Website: lowes
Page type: added-to-cart
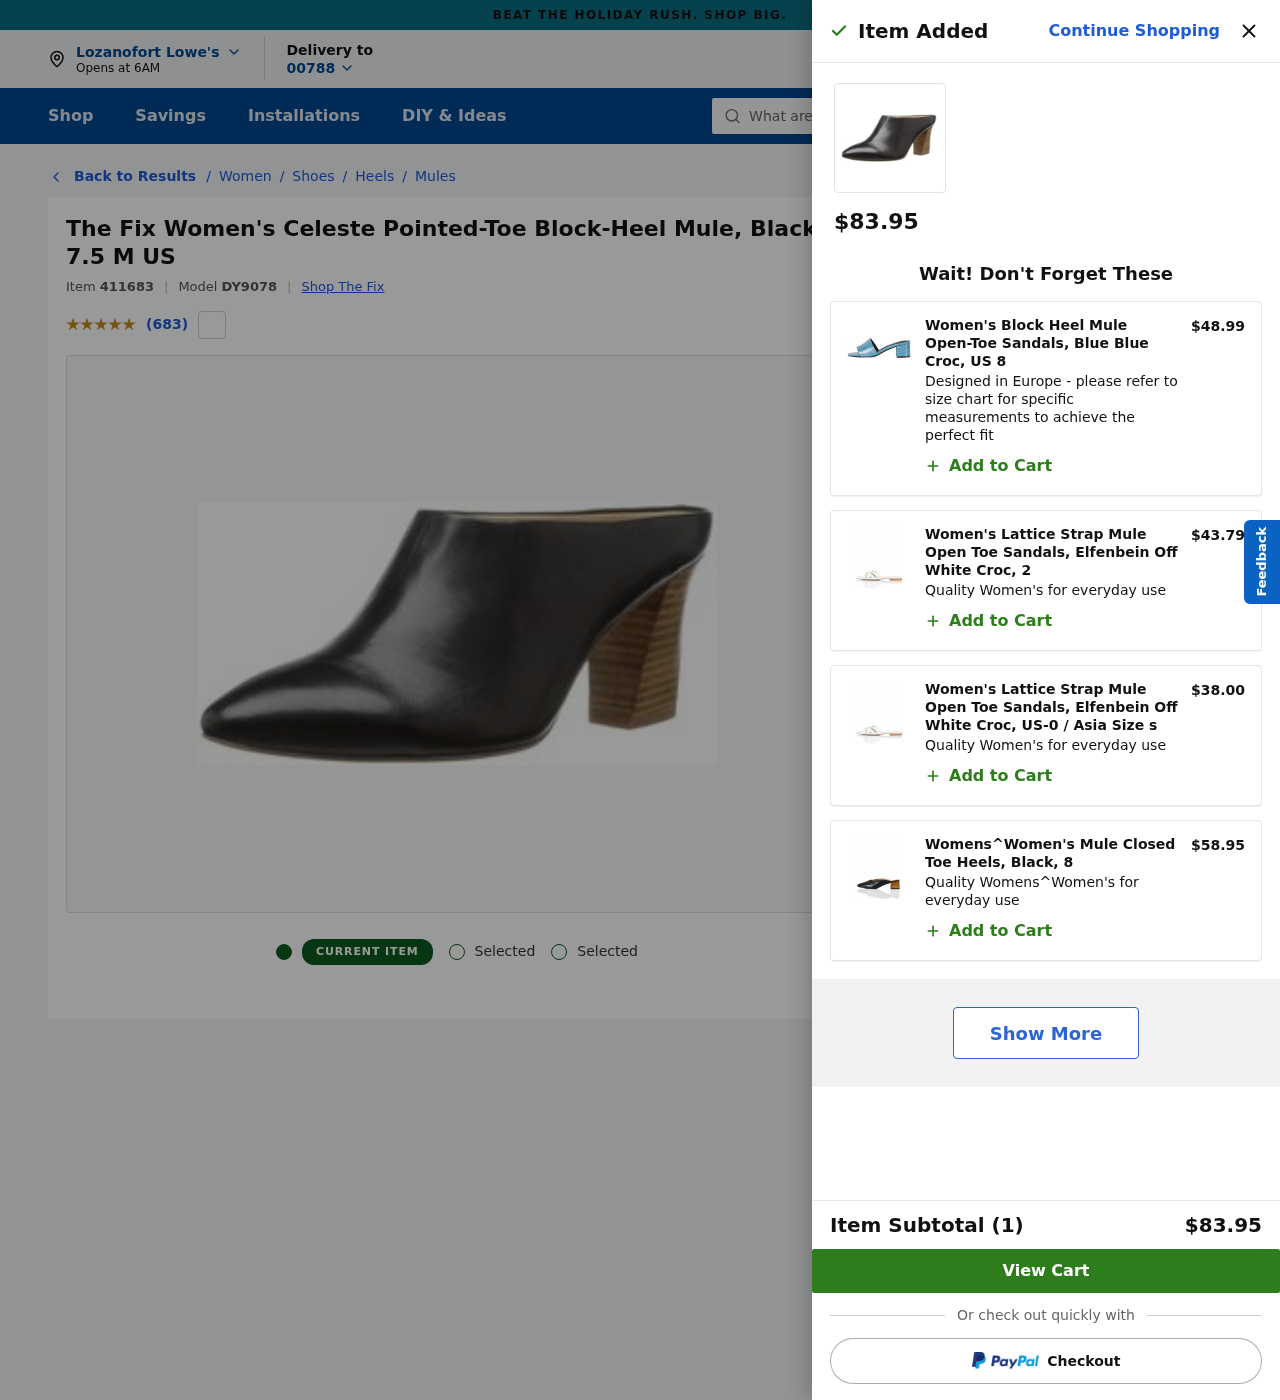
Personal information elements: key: PII_CITY
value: Lozanofort
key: PII_POSTCODE
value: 00788
Product elements: key: PRODUCT1_BRAND
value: The Fix
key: PRODUCT1_BREADCRUMB
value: Women
Shoes
Heels
Mules
Block-Heel Mules
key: PRODUCT1_NAME
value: The Fix Women's Celeste Pointed-Toe Block-Heel Mule, Black, 7.5 M US
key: PRODUCT1_NUM_RATINGS
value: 683
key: PRODUCT1_PRICE
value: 83.95
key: PRODUCT1_RATING
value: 4.7
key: PRODUCT2_DESC
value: Designed in Europe - please refer to size chart for specific measurements to achieve the perfect fit
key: PRODUCT2_NAME
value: Women's Block Heel Mule Open-Toe Sandals, Blue Blue Croc, US 8
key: PRODUCT2_PRICE
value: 48.99
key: PRODUCT3_DESC
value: Quality Women's for everyday use
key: PRODUCT3_NAME
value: Women's Lattice Strap Mule Open Toe Sandals, Elfenbein Off White Croc, 2
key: PRODUCT3_PRICE
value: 43.79
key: PRODUCT4_DESC
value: Quality Women's for everyday use
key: PRODUCT4_NAME
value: Women's Lattice Strap Mule Open Toe Sandals, Elfenbein Off White Croc, US-0 / Asia Size s
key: PRODUCT4_PRICE
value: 38
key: PRODUCT5_DESC
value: Quality Womens^Women's for everyday use
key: PRODUCT5_NAME
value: Womens^Women's Mule Closed Toe Heels, Black, 8
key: PRODUCT5_PRICE
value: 58.95
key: PRODUCT1_ITEM_ID
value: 411683
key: PRODUCT1_MODEL_ID
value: DY9078
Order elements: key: ORDER_NUM_ITEMS
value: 1
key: ORDER_SUBTOTAL
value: $83.95
Search elements: key: HEADER_SEARCH
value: What are you looking for?